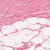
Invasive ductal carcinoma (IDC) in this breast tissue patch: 0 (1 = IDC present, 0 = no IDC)